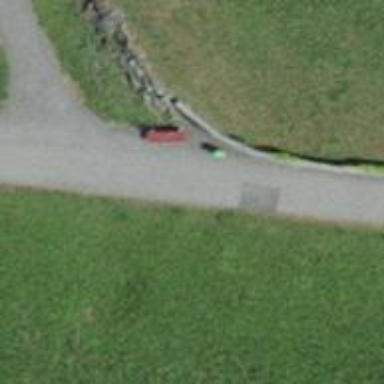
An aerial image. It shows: Red bench.